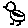
Label: bird